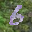
Label: 6